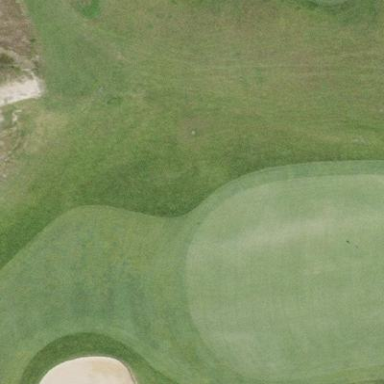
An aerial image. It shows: Golf fairway in the image.